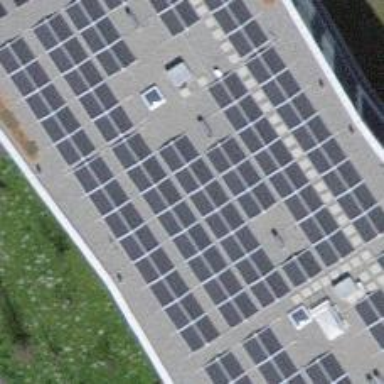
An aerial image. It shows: Solar power generator using photovoltaic method with solar photovoltaic panel types.